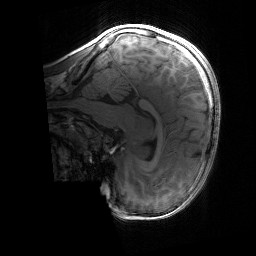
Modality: T1w
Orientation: sagittal
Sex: male
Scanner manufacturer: siemens
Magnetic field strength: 3 T
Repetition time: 1.9 s
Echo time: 0.00243 s